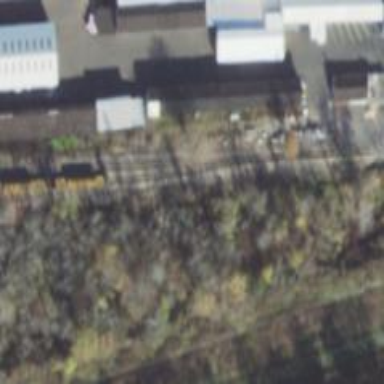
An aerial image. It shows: Railway siding for service.